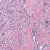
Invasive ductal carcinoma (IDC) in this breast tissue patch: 1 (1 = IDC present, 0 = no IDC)